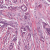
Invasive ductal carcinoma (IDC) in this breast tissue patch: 1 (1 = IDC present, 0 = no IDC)